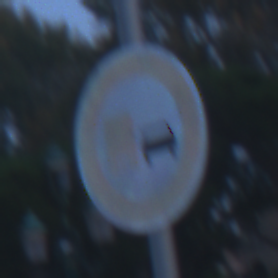
Verkehrszeichen: UeberholverbotKraftfahrzeuge
Umgebung: Outdoor, Urban
Tageszeit: Dawn
Wetter: PartlyCloudy
Licht: Natural
Jahreszeit: NotSpecified
Kontrast: LowContrast